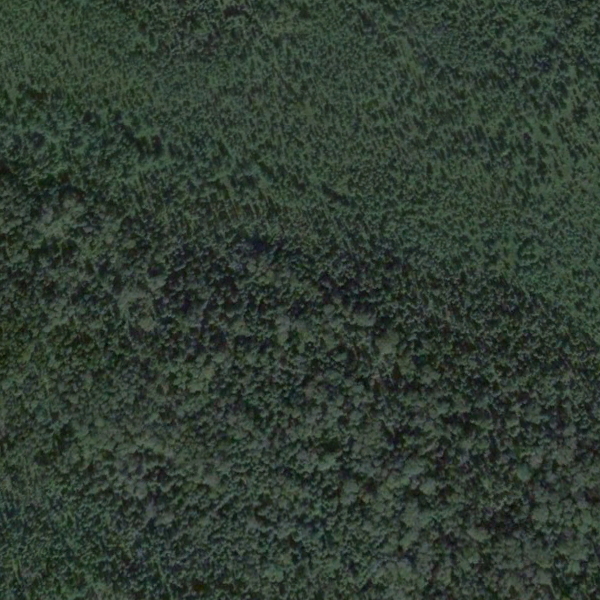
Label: Forest